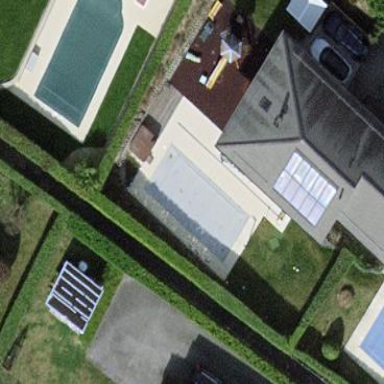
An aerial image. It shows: Outdoor swimming pool in leisure land area.